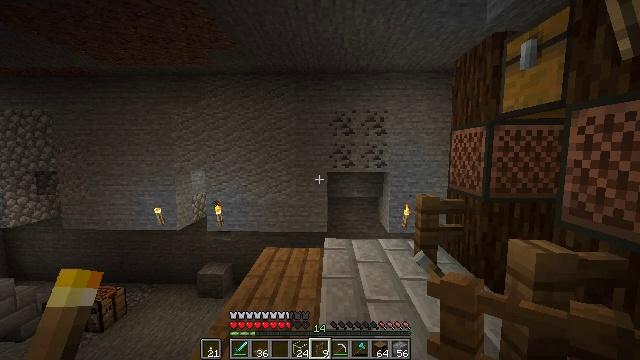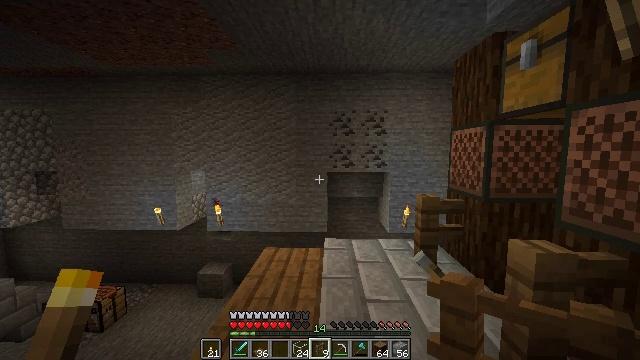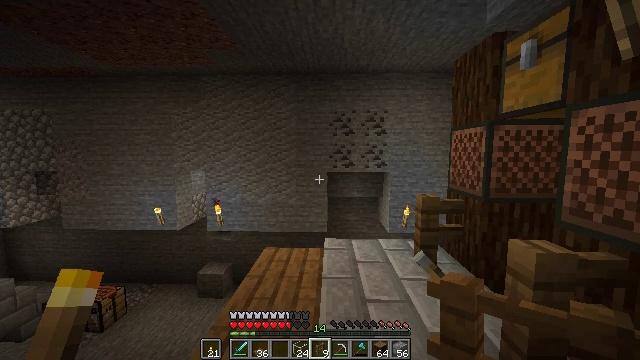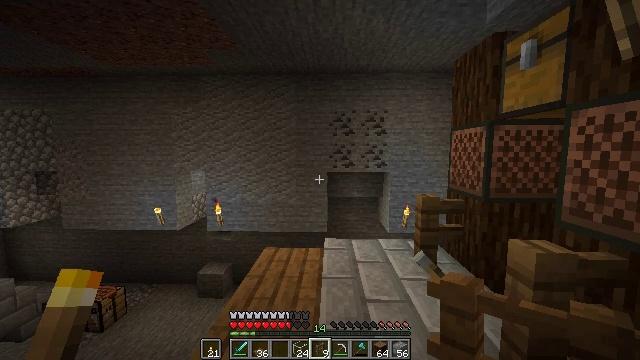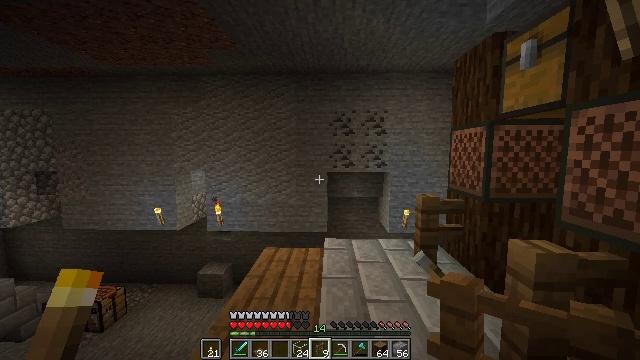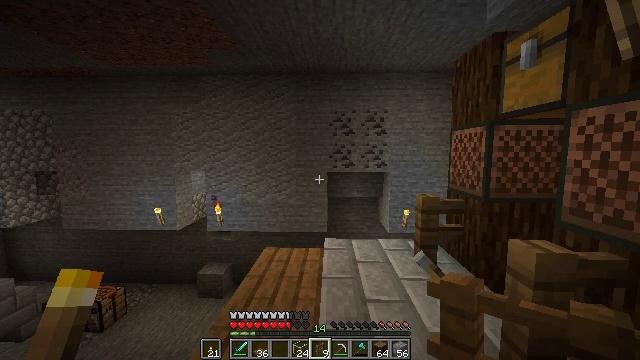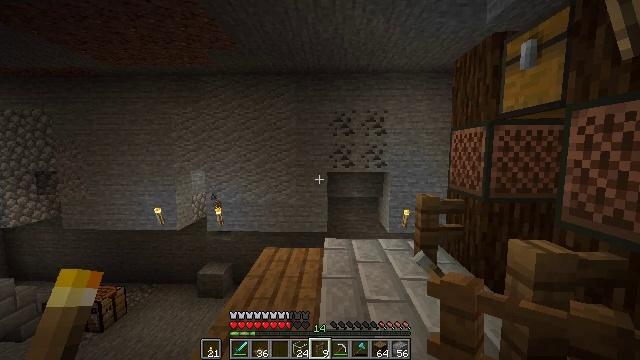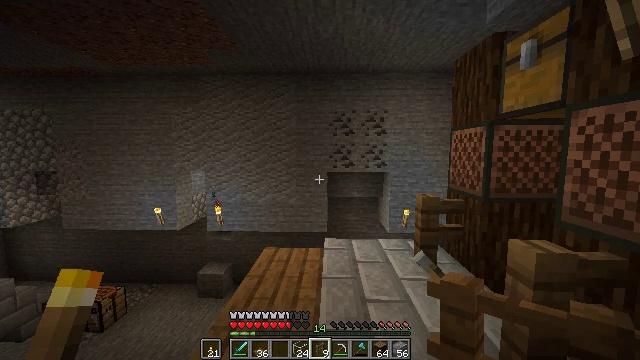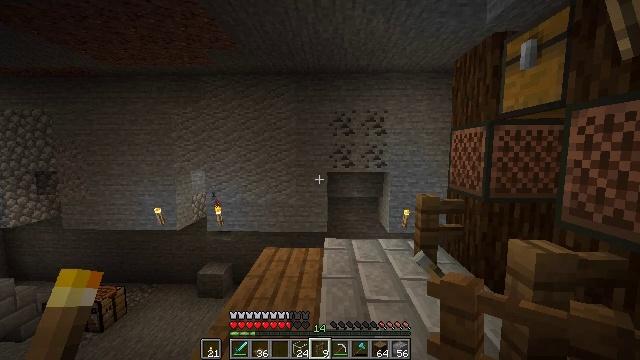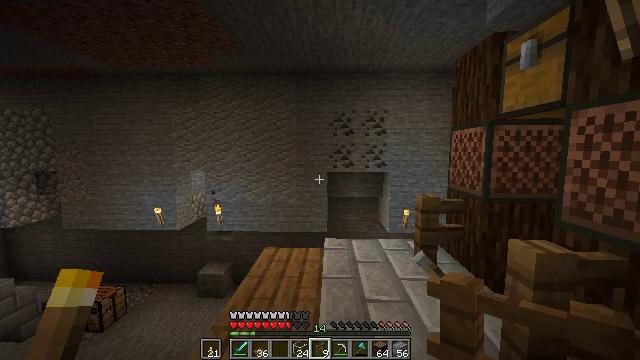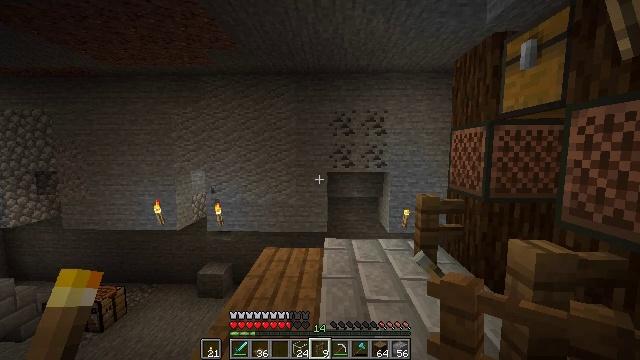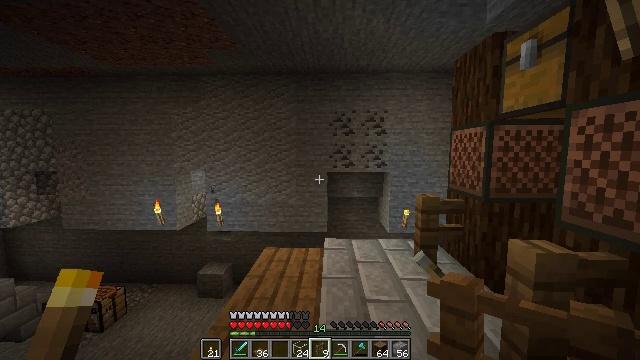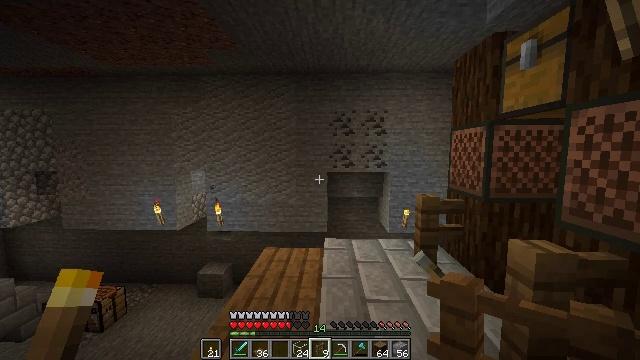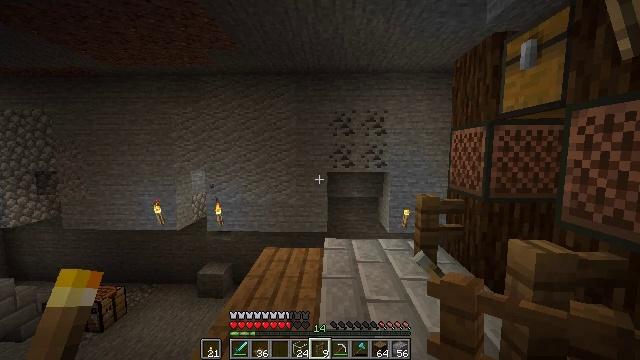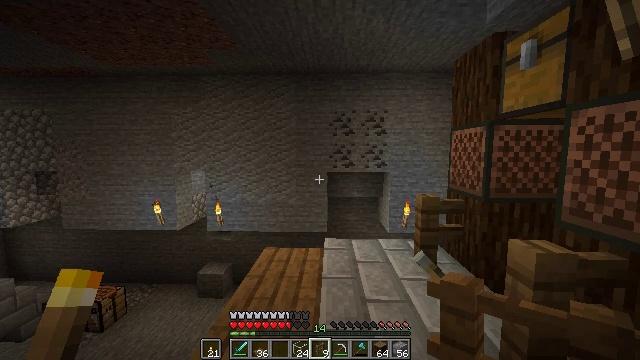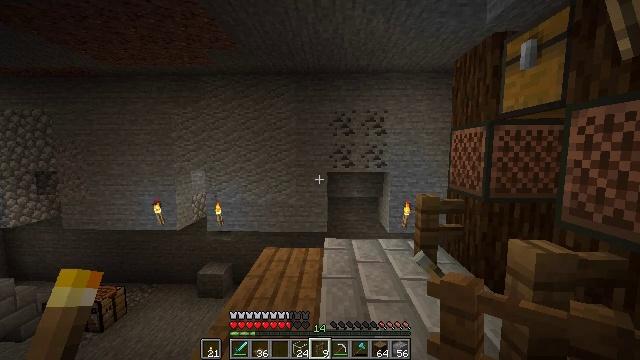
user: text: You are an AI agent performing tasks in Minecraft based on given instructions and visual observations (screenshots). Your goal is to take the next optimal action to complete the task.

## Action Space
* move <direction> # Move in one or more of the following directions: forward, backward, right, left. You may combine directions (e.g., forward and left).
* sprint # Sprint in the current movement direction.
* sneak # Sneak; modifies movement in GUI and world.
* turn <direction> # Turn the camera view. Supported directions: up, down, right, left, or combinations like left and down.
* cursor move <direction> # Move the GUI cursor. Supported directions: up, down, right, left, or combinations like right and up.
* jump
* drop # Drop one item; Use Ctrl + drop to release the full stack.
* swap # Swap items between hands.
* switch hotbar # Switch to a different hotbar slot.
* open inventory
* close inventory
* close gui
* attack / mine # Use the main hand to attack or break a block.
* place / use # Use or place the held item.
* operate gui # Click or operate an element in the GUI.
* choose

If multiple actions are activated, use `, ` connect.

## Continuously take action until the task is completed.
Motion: motion action
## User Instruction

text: Use the crafting grid to obtain spruce stairs from planks.
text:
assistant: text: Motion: no_op
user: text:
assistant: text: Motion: no_op
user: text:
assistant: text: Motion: no_op
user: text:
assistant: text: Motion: no_op
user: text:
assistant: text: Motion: no_op
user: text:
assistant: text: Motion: no_op
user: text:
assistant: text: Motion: no_op
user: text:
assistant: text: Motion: no_op
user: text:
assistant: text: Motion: no_op
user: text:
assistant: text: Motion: no_op
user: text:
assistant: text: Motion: no_op
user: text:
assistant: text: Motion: no_op
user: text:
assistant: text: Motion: no_op
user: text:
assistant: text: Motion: no_op
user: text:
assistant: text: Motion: no_op
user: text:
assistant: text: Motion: no_op
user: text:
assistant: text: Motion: no_op
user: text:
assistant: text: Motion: no_op
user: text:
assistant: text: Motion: no_op
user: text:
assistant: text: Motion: no_op
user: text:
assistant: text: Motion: no_op
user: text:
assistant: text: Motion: no_op
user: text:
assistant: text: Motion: no_op
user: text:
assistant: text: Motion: no_op
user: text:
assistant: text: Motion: no_op
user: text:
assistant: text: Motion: no_op
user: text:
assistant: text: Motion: no_op
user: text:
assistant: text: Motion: no_op
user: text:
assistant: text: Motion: no_op
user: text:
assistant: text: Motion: no_op